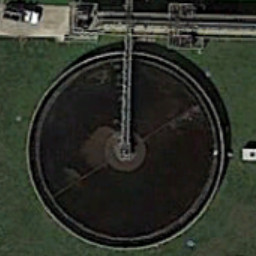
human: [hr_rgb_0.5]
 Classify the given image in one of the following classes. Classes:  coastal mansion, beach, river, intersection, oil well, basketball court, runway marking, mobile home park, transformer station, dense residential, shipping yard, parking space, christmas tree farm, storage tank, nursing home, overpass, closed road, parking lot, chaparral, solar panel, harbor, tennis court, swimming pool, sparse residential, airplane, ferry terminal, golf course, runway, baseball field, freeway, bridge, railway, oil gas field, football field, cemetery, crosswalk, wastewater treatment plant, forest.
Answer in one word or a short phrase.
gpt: wastewater treatment plant